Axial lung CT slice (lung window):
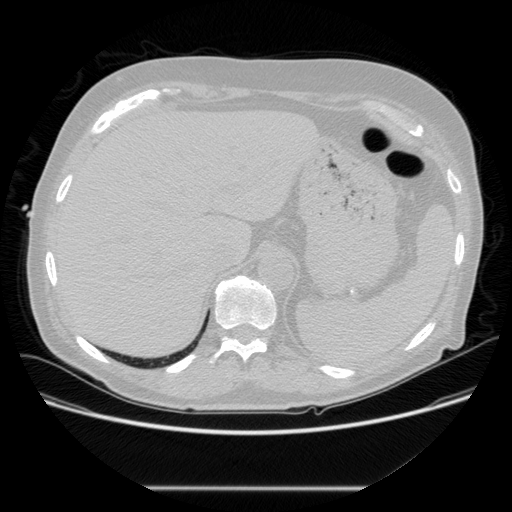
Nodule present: no